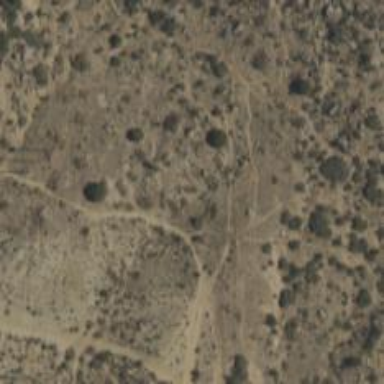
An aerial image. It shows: Path with excellent visibility for trail.